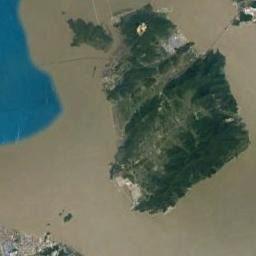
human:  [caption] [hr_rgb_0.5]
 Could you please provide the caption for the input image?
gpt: The irregularly shaped green island is surrounded by blue sea water with mountains with green vegetation and houses .

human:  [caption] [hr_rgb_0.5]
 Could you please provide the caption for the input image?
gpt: The island has rugged terrain and dense vegetation .

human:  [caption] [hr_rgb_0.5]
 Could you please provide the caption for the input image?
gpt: Different islands have different sizes of vegetation .

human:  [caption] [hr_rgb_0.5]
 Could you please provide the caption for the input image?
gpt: Many trees are on the island .

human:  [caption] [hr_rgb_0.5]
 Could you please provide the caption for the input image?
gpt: The green island is surrounded by yellow water .